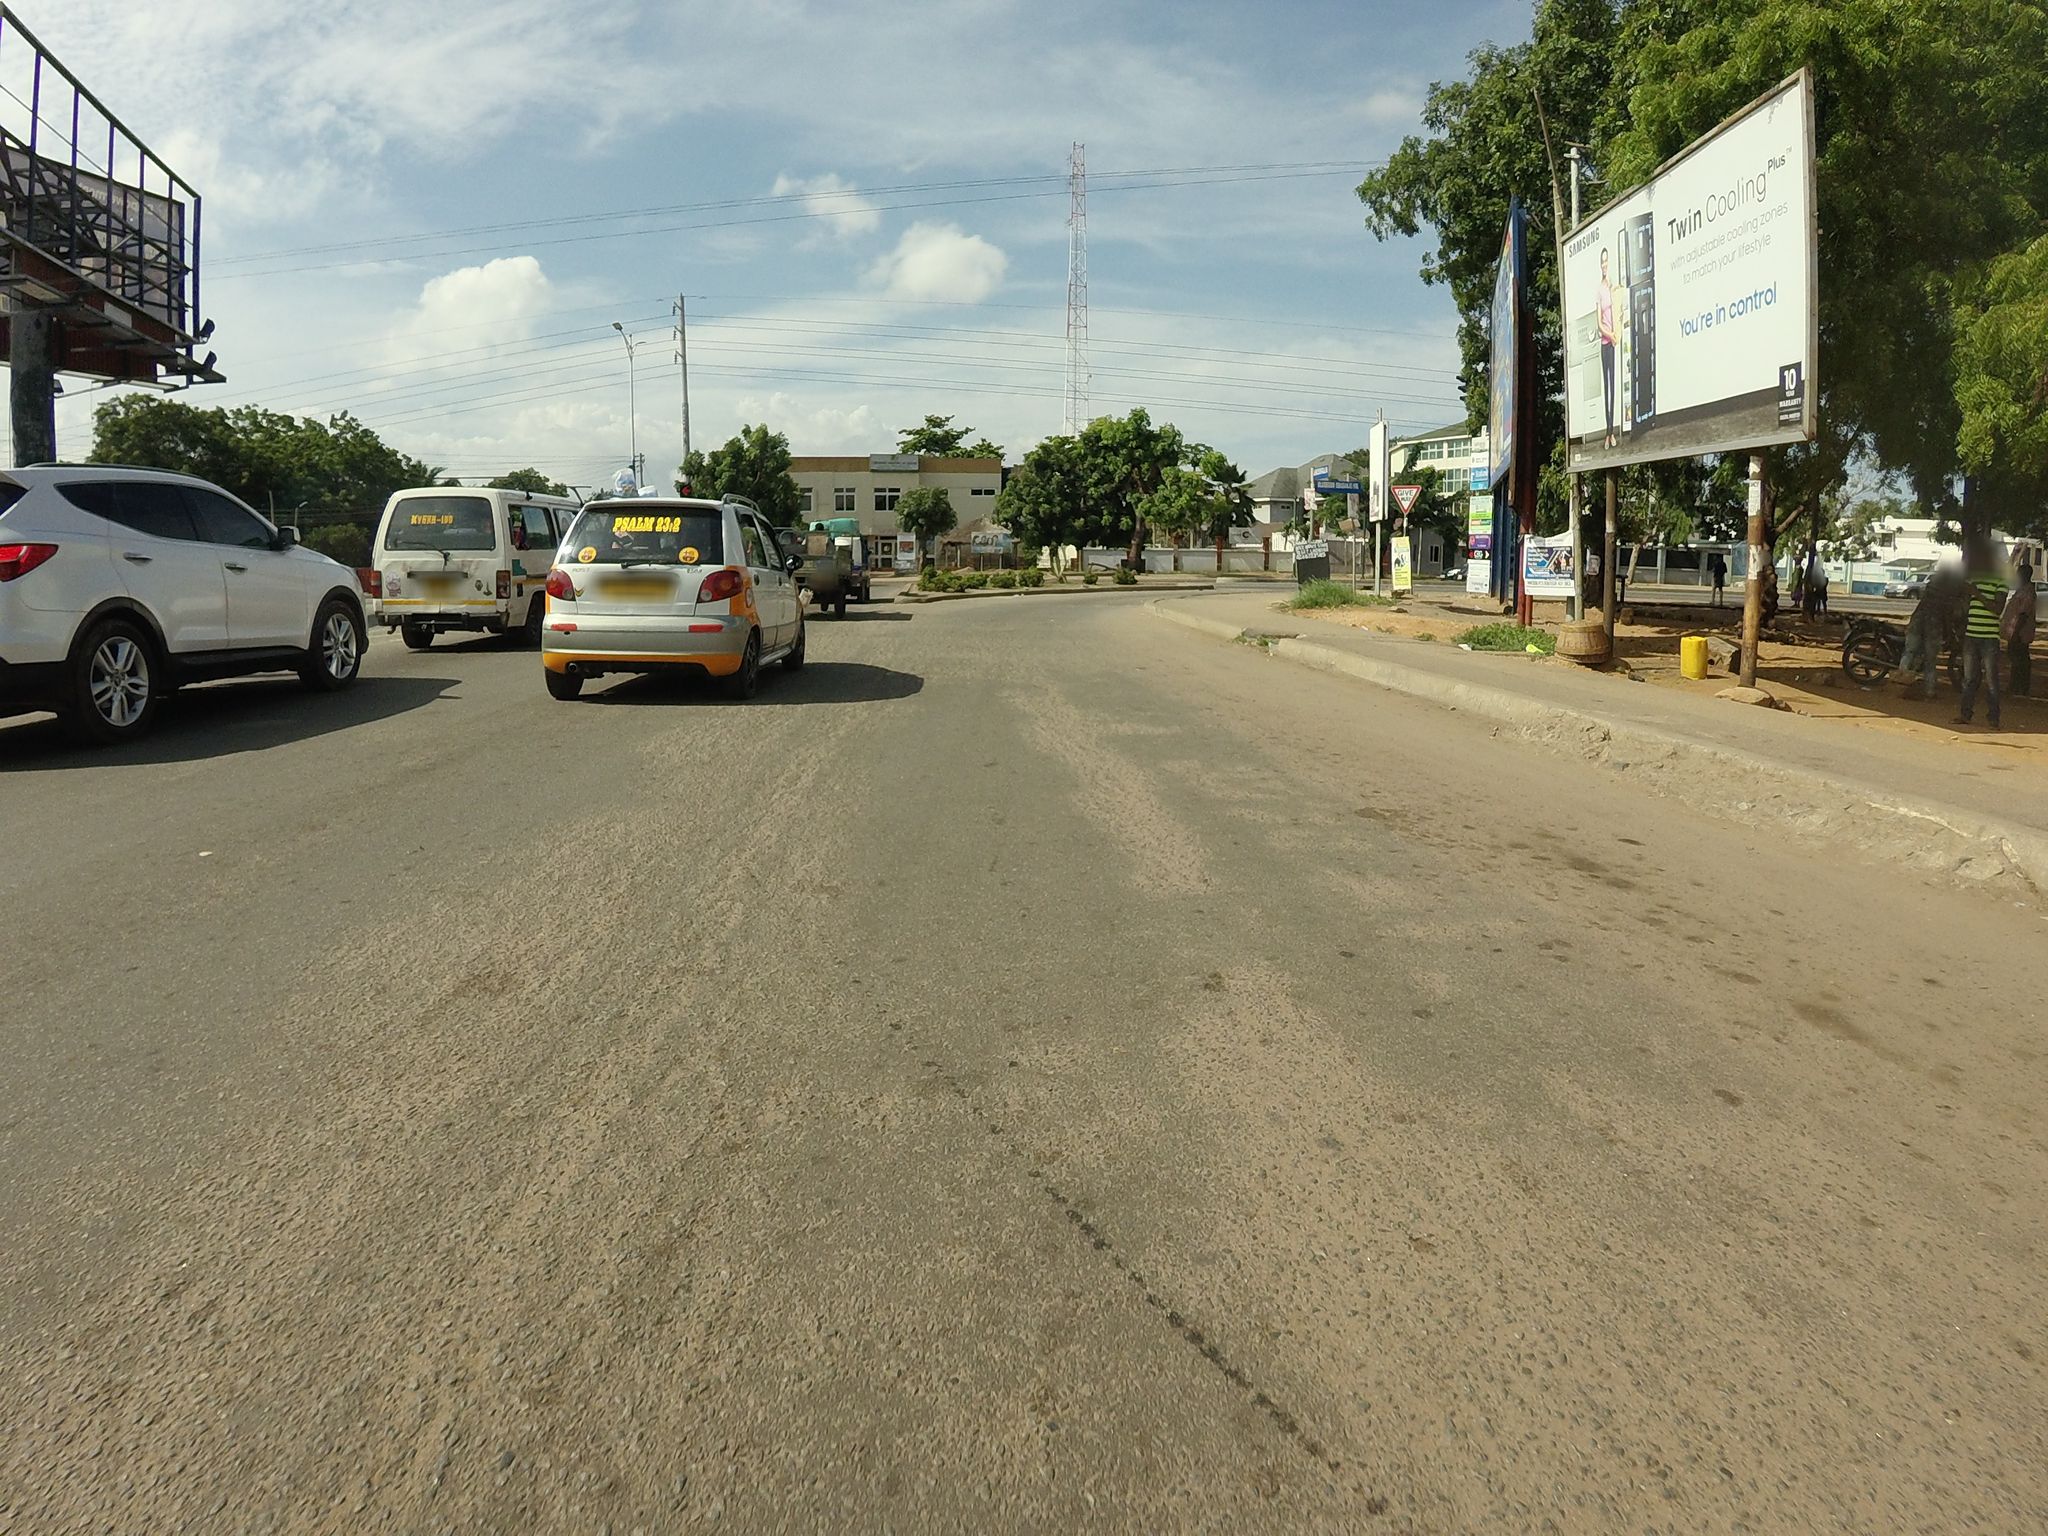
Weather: clear
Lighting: day
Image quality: good
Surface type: driving surface
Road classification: primary_link
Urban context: urban centre
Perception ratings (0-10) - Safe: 3.08, Lively: 5.21, Beautiful: 3, Boring: 2.36, Depressing: 6.97, Wealthy: 1.44